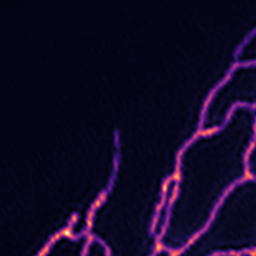
Label: Super-resolution ER image